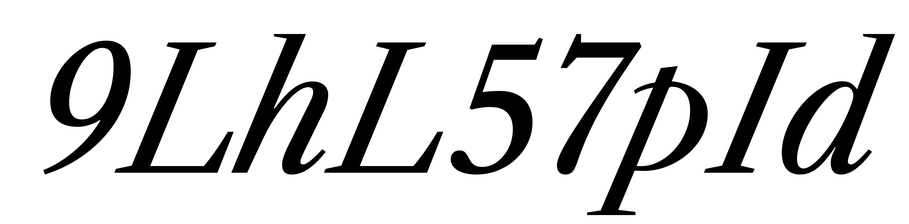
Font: LibreCaslonText-Italic_Italic